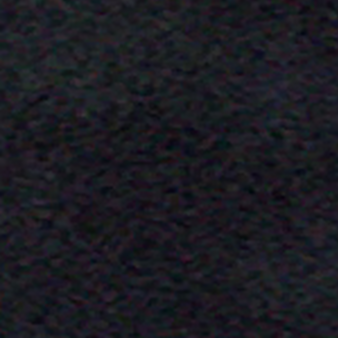
Label: other